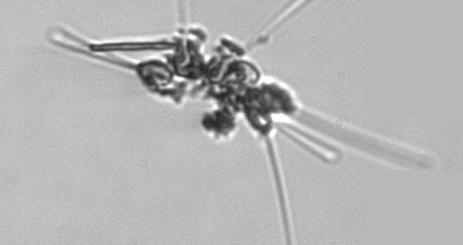
Label: Asterionellopsis_glacialis